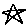
Label: star